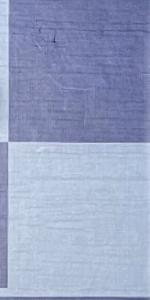
Label: Empty